Question: I have a button and im trying to apply this image to its background, the green is the off state and yellow is the on click state. Can I use this image where both states are in same file or do I need to separate them? What is the standard for this situation and how does the css work?

'''
<button>click me</button>
button {
background-image:url('button.png');
}
'''
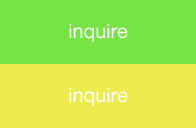
Answer: Yes, you can use button:focus for click state. Just declared it on css.
'''
<button>Click me</button>
'''
CSS sample :
'''
button {
background:yellow;
padding:12px 40px;
border:1px solid yellow;
color:#454545;
}
button:focus {
background:blue;
}
'''
Just change color value on background with your background image path.
<URL>